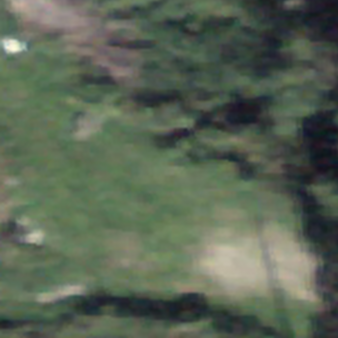
Label: other